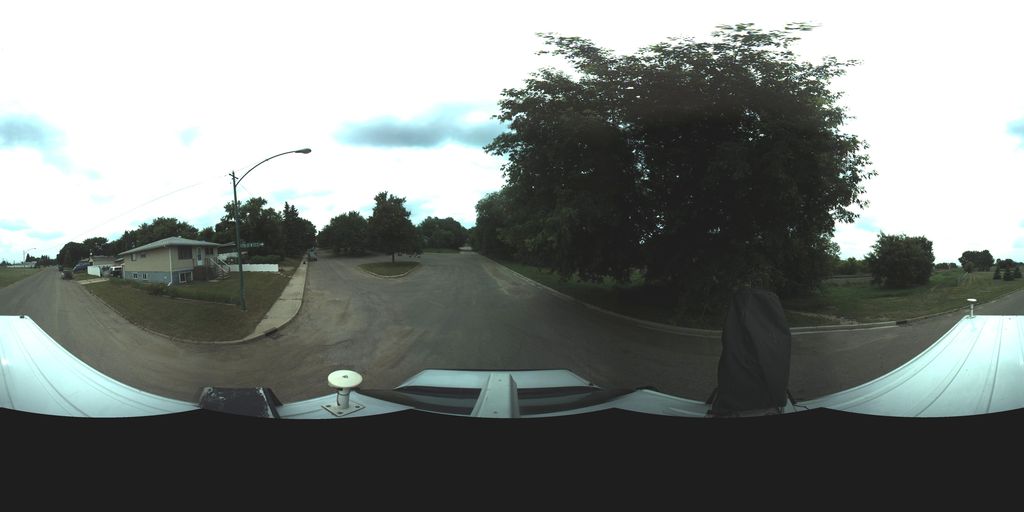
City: saskatoon